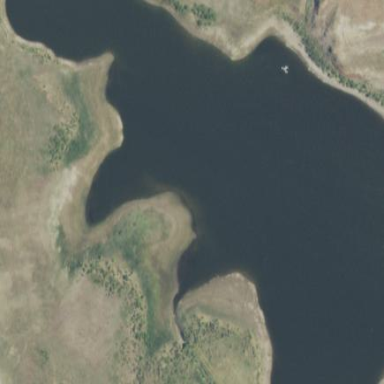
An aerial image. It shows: Reservoir area.